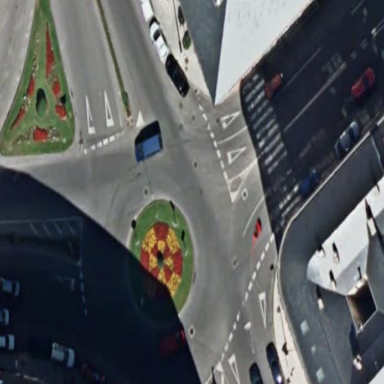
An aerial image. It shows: Roundabout on trunk highway.